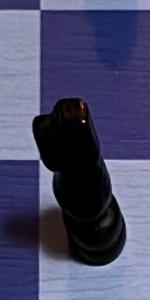
Label: Knight_Black